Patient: sex M, age 63
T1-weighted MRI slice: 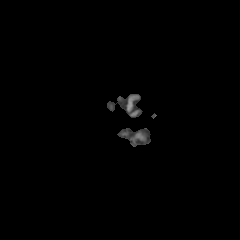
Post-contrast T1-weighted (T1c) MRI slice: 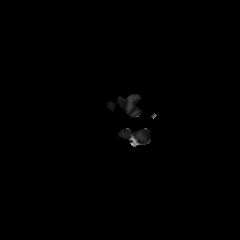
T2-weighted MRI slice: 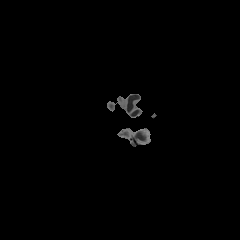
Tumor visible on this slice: no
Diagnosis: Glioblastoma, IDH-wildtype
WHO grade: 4